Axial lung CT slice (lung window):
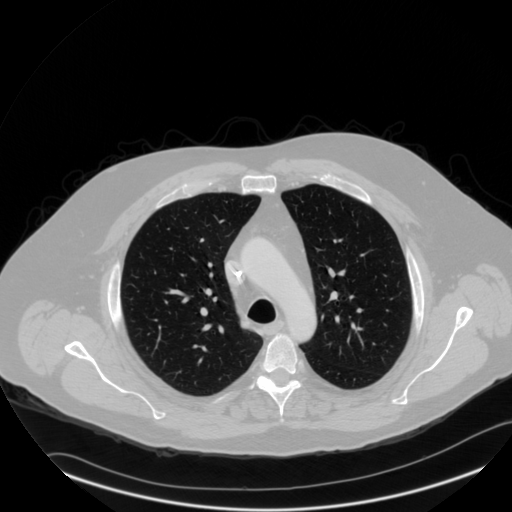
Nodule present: no